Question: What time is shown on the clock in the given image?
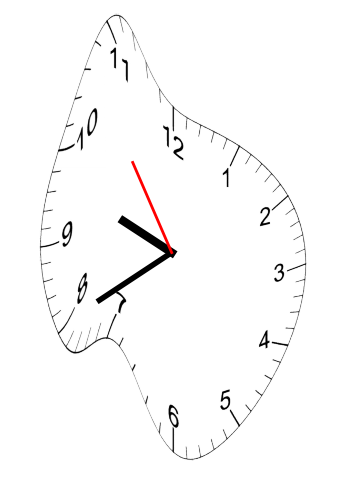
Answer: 09:39:54